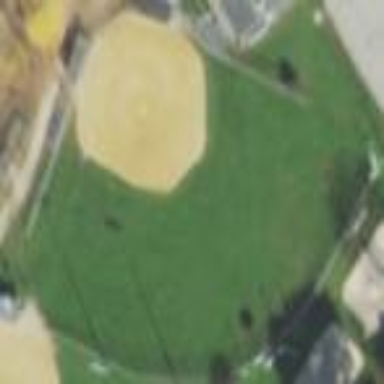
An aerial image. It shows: Baseball pitch for leisure and sports activities.